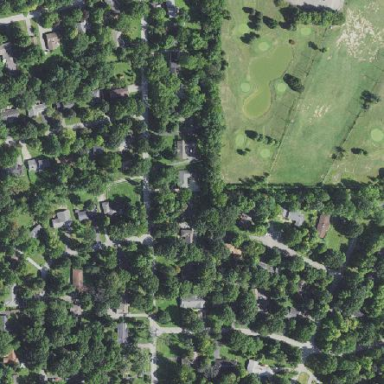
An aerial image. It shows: Residential neighbourhood.